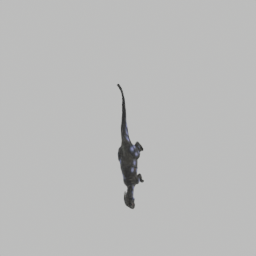
Label: animals